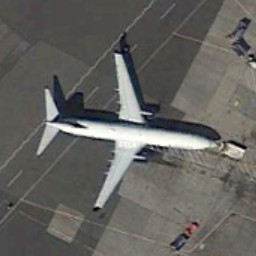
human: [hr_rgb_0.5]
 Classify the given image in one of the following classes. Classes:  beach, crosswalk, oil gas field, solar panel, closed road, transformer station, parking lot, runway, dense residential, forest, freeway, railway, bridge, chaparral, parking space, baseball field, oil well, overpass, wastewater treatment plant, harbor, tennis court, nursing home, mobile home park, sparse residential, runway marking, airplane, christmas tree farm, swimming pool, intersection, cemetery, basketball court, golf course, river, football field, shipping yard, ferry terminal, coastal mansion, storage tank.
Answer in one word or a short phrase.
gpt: airplane